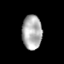
Tissue: skin
Cell type: Epithelial cells
Senescence score: 0.75
Nuclear area (px): 662
Mean DAPI intensity: 175.36